Question: I have a Entity Framework query where the where clauses' change based on several selections.
Here is my code:
'''
Expression<Func<CtCsGroup, bool>> where_expression1 = x => 1 == 1;
Expression<Func<CtCsGroup, bool>> where_expression2 = x => 1 == 1;
Expression<Func<CtCsGroup, bool>> where_expression3 = x => 1 == 1;
if (selections.SearchCSGroup.NoNull() != "")
{
where_expression1 = x => x.CsGroup.ToUpper() == selections.SearchCSGroup.ToUpper();
}
if (selections.SearchUserId.NoNull() != "")
{
where_expression3 = x => x.UsrIdn.ToUpper() == selections.SearchUserId.ToUpper();
}
if (!selections.SearchIncludeRetires)
{
where_expression2 = x => x.CsRetire != "Y";
}
var groupDTOs = (from g in _infobaseContext.CtCsGroup
.Where(where_expression1)
.Where(where_expression2)
.Where(where_expression3)
select new
{
UsrIdn = g.UsrIdn,
CsGroup = g.CsGroup,
CsRetire = g.CsRetire,
CsGroupName = "test" // n.CsGroupName
}).ToList();
'''
I want to add a join to another table.
How do I add this to the above query? I have tried several different formats but whenever I add it, I get an error ,, etc.
Thanks.
Here are some more details...
'''
var groupDTOs = (from g in _infobaseContext.CtCsGroup
join n in _infobaseContext.TblCsGroupList
on g.CsGroup equals n.CsGroup
select new
{
UsrIdn = g.UsrIdn,
CsGroup = g.CsGroup,
CsRetire = g.CsRetire,
CsGroupName = n.CsGroupName
}).ToList();
'''
-
'''
var groupDTOs = (from g in _infobaseContext.CtCsGroup
.Where(where_expression1)
select new
{
UsrIdn = g.UsrIdn,
CsGroup = g.CsGroup,
CsRetire = g.CsRetire,
CsGroupName = "test" //n.CsGroupName
}).ToList();
'''
-
'''
var groupDTOs = (from g in _infobaseContext.CtCsGroup
join n in _infobaseContext.TblCsGroupList
on g.CsGroup equals n.CsGroup
.Where(where_expression1)
select new
{
UsrIdn = g.UsrIdn,
CsGroup = g.CsGroup,
CsRetire = g.CsRetire,
CsGroupName = n.CsGroupName
}).ToList();
'''
-
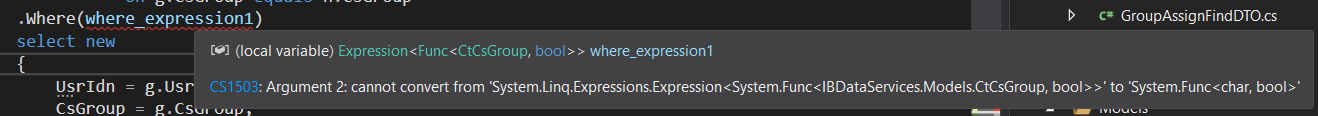
Answer: Generally we would strive to compose the query over multiple steps, rather than trying to inject multiple pre-composed predicates. You are already using notation to apply your predicates, so split that process out from your based expression.
You will also notice that the comparison values have been parameterised rather than letting the decide what is a query reference and what is a discrete or scalar value for us.
> You haven't posted the specific errors, however where the expression is being evaluated it the 'elections.SearchCSGroup' is probably out of scope and cannot be resolved. Deliberate parameterization avoids this confusion.
'''
IQueryable<CtCsGroup> groupQuery = _infobaseContext.CtCsGroup;
if (selections.SearchCSGroup.NoNull() != "")
{
// Force the comparison against a discrete parameter value
var selection = selections.SearchCSGroup.ToUpper();
groupQuery = groupQuery.Where(x => x.CsGroup.ToUpper() == selection);
}
if (selections.SearchUserId.NoNull() != "")
{
var selection = selections.SearchUserId.ToUpper();
groupQuery = groupQuery.Where(x => x.UsrIdn.ToUpper() == selection);
}
if (!selections.SearchIncludeRetires)
{
// NOTE: "Y" will be correctly interpreted as a discrete parameter value
groupQuery = groupQuery.Where(x => x.CsRetire != "Y");
}
var groupDTOs = (from g in groupQuery
select new
{
UsrIdn = g.UsrIdn,
CsGroup = g.CsGroup,
CsRetire = g.CsRetire,
CsGroupName = "test" // n.CsGroupName
}).ToList();
'''
That last section could also be composed as a expression, rather than a based expression:
'''
var groupDTOs = groupQuery.Select(g => new
{
UsrIdn = g.UsrIdn,
CsGroup = g.CsGroup,
CsRetire = g.CsRetire,
CsGroupName = "test" // n.CsGroupName
}).ToList();
'''
This pattern helps you avoid these issues cause by trying to pass through pre-compiled predicates in the first place, especially it removes the possibility of defining the predicates with the incorrect type bindings.
This pattern is also helpful for composing expressions that have conditional sort columns or directions.
---
The final issue you have posted is a , you have mixed up the syntax, that expression was never meant to work.
> Visual Studio is giving this error: Argument 2: cannont convert from 'System.Linq.Expressions<System.Func<IBDataServices.Models.CtCsGroup, bool>>' to 'System.Func<char,bool>'
Specifically this section:
'''
join n in _infobaseContext.TblCsGroupList
on g.CsGroup equals n.CsGroup.Where(where_expression1)
'''
You probably see it now that the line break is removed, 'n.CsGroup' is a string, and it itself 'IEnumerable<char>' so it is assuming you want to apply the 'where_expression1' predicate to the value of 'n.CsGroup'
We can still join onto the composed query using the normal linq join expressions:
'''
var groupDTOs = (from g in groupQuery
join n in _infobaseContext.TblCsGroupList
on g.CsGroup equals n.CsGroup
select new
{
UsrIdn = g.UsrIdn,
CsGroup = g.CsGroup,
CsRetire = g.CsRetire,
CsGroupName = n.CsGroupName
}).ToList();
'''
If your schema has a navigation property on 'CtCsGroup' called 'CsGroup' that represents the relationship between 'TblCsGroupList' and 'CtCsGroup' then we can use and the necessary will be implicit.
> This makes broad assumptions about the schema and is only included to show a common structural alternative to manually defining joins
'''
var groupDTOs = (from g in groupQuery
select new
{
UsrIdn = g.UsrIdn,
CsGroup = g.CsGroup,
CsRetire = g.CsRetire,
CsGroupName = g.CsGroup.CsGroupName
}).ToList();
'''